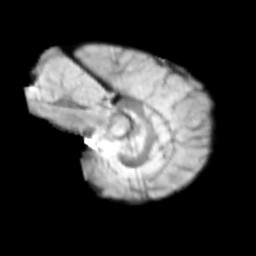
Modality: T2w
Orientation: sagittal
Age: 12
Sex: male
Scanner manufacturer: siemens
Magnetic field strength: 3 T
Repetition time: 3.8 s
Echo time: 0.07 s